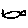
Label: fish